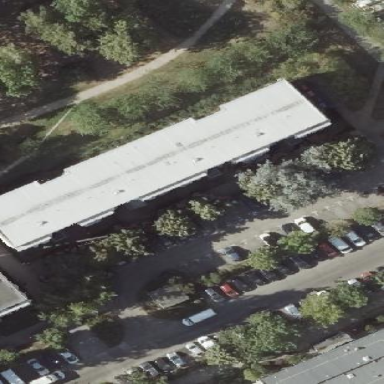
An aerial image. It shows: Street side parking area.